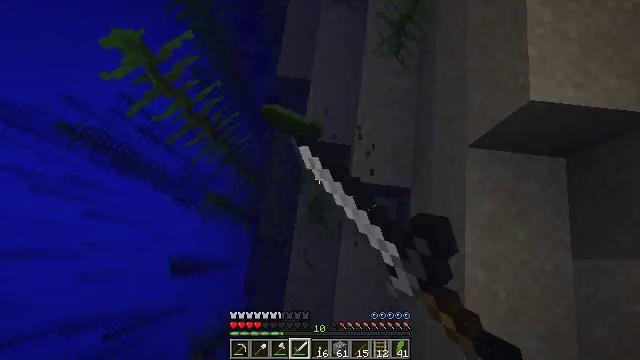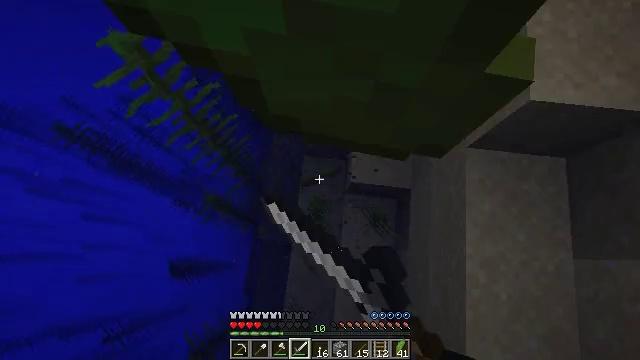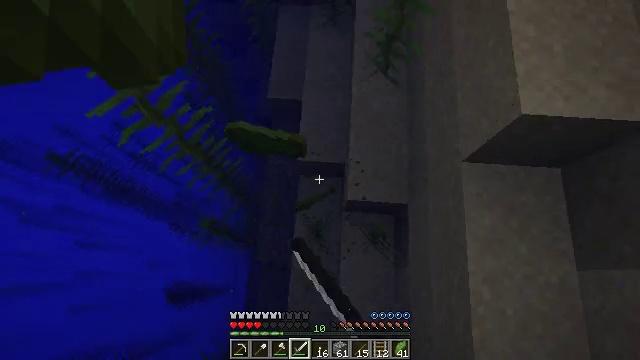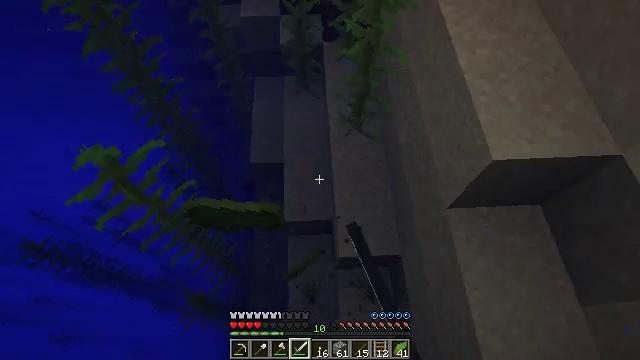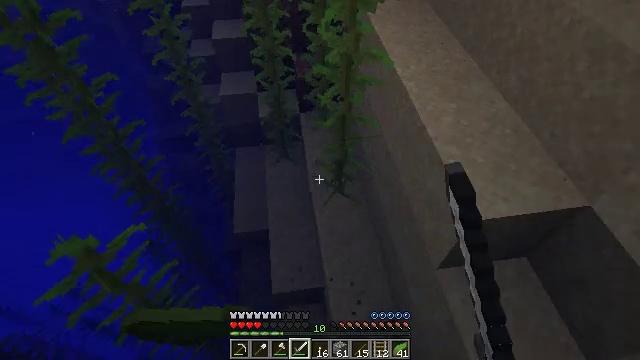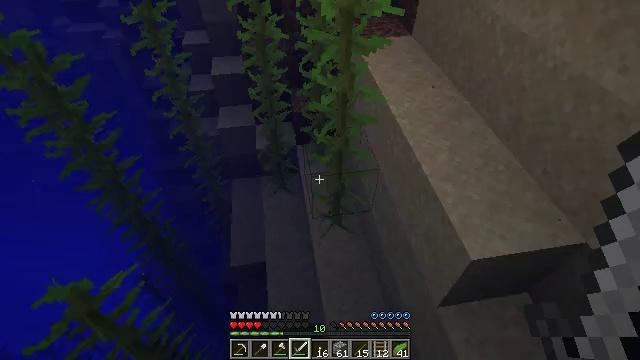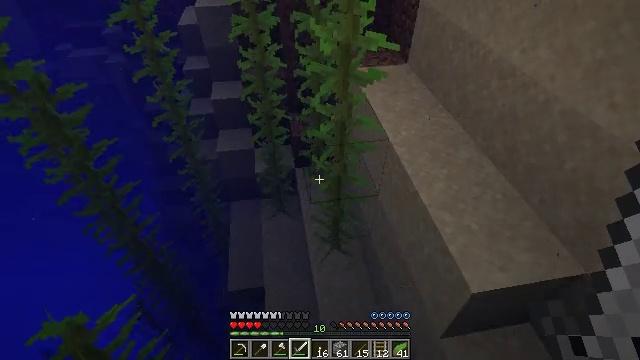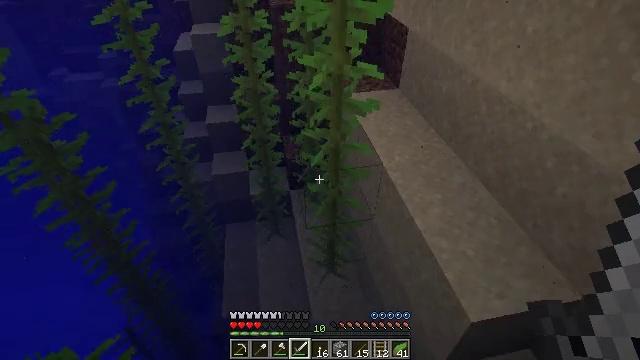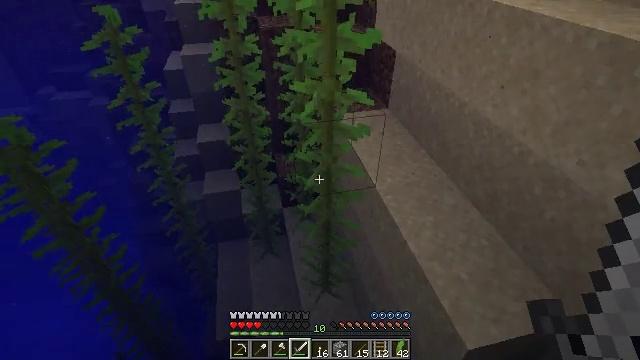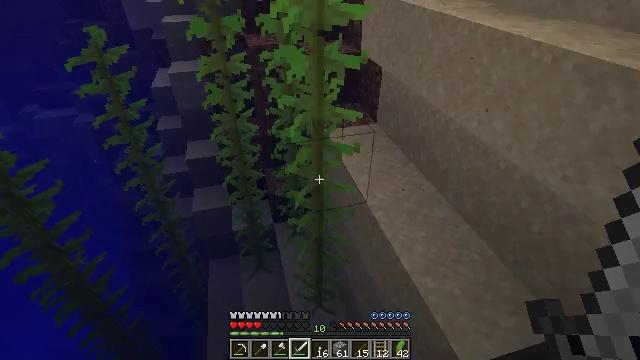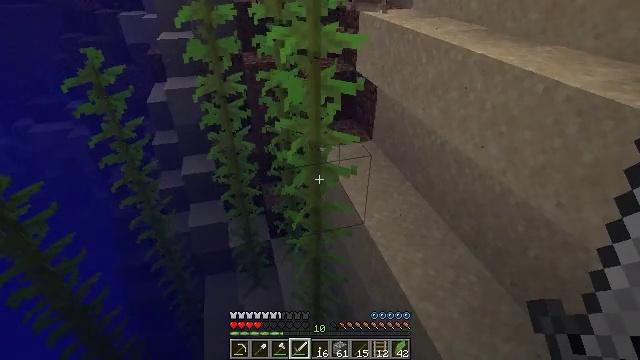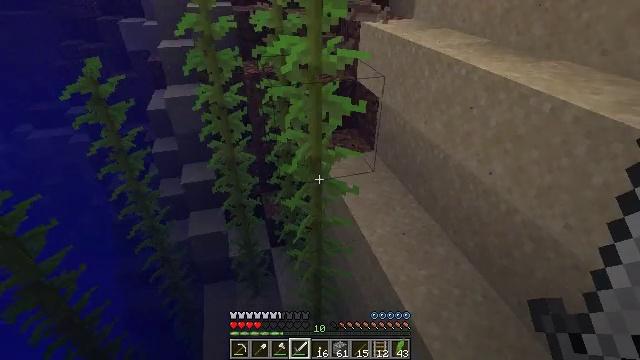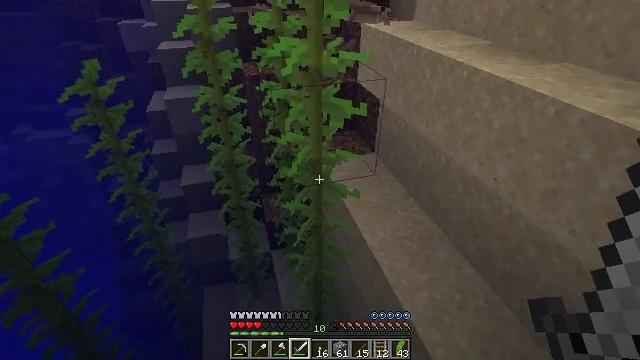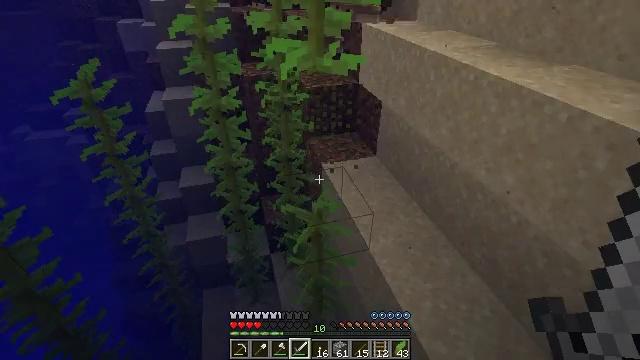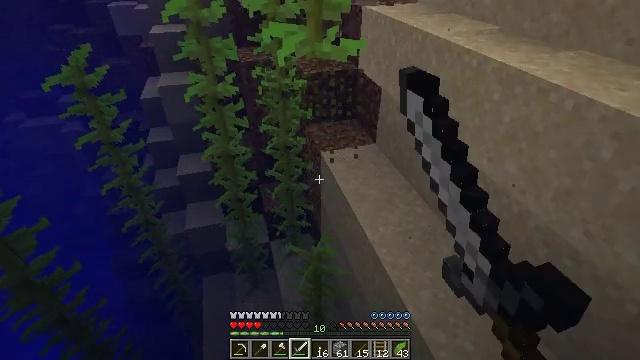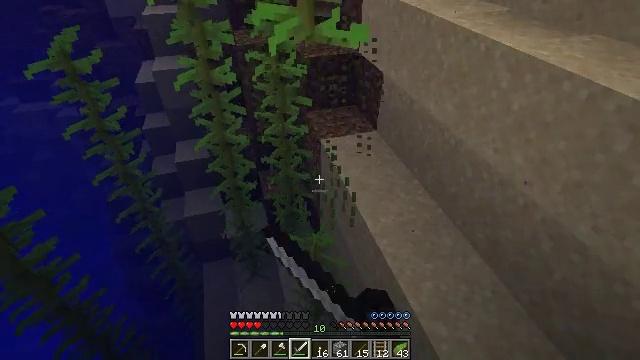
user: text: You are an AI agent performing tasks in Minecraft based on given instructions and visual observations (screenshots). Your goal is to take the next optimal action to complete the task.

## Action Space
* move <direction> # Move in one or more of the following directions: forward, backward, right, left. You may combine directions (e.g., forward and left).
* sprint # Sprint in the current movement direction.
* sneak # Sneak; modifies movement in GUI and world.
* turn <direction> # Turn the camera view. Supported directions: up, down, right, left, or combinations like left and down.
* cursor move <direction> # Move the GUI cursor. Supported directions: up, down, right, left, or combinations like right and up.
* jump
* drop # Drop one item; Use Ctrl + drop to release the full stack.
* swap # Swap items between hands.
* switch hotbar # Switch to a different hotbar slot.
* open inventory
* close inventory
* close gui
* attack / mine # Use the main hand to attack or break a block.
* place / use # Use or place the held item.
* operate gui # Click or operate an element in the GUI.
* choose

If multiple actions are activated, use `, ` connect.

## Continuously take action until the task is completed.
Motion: motion action
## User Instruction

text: Gather kelp plant by attacking it underwater.
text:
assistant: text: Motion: move forward, attack / mine
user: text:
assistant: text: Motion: move forward, turn right and up, attack / mine, jump
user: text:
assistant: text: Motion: move forward, turn right and up, attack / mine, jump
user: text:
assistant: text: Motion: move forward, turn right and up, jump
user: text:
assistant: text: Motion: move forward, turn up, jump
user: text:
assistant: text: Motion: move forward, turn up, jump
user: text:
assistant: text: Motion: move forward, turn right and up, jump
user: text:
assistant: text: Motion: move forward, turn right and up, jump
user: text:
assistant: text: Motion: move forward, turn right and up, jump
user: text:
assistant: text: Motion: move forward, turn up, jump
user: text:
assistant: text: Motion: move forward, jump
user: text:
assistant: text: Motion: move forward, jump
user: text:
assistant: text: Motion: move forward, attack / mine, jump
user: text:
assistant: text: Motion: move forward, turn down, attack / mine
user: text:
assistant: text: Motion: move forward, turn down, attack / mine
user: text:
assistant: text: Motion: move forward, turn down, attack / mine
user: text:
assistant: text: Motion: move forward, turn down, attack / mine
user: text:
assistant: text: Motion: attack / mine